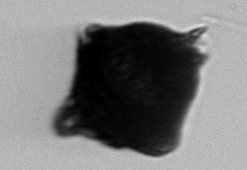
Label: Gonyaulax